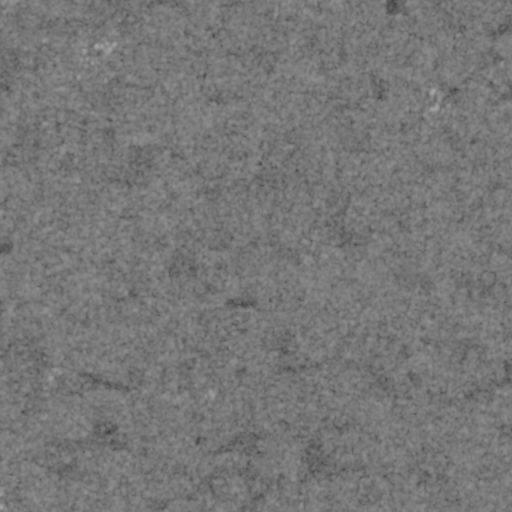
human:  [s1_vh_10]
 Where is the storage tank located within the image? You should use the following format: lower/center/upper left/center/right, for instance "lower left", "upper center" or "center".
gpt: The storage tank is located in the lower left of the image.
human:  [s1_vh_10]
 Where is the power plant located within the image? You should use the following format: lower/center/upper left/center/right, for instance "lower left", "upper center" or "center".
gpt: There is no power plant in the image.

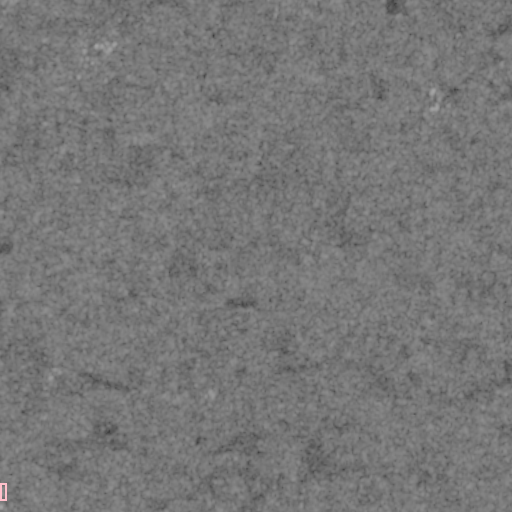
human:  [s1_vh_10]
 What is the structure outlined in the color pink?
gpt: The structure outlined in pink is a power substation.
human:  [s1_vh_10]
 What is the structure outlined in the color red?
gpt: There is no red outline.